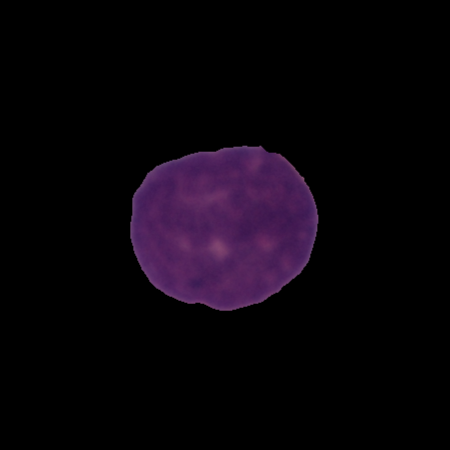
Label: cancer